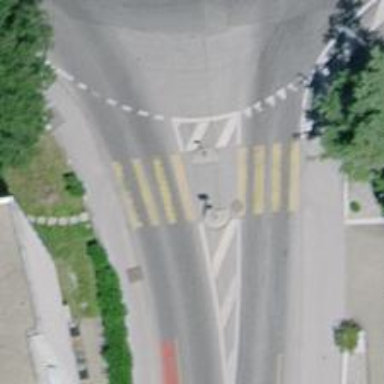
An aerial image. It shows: Kerb barrier.